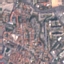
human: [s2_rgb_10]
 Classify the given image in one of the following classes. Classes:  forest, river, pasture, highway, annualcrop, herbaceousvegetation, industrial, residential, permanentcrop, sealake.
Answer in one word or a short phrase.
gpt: Residential